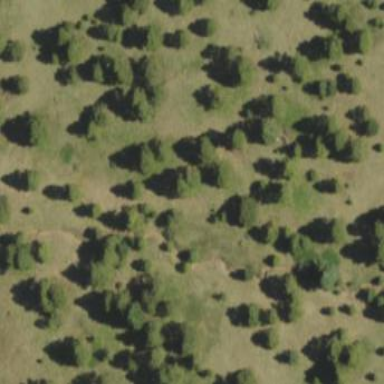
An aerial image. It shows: Evergreen woodland with needle-leaved trees.